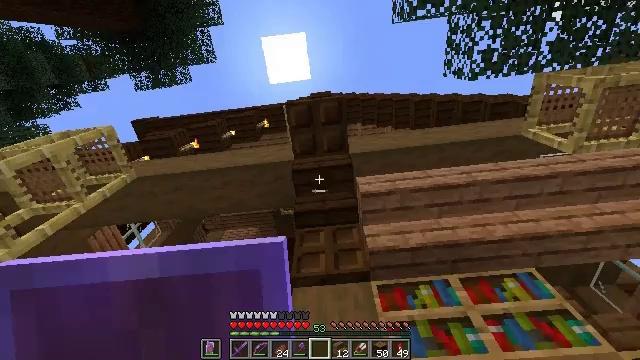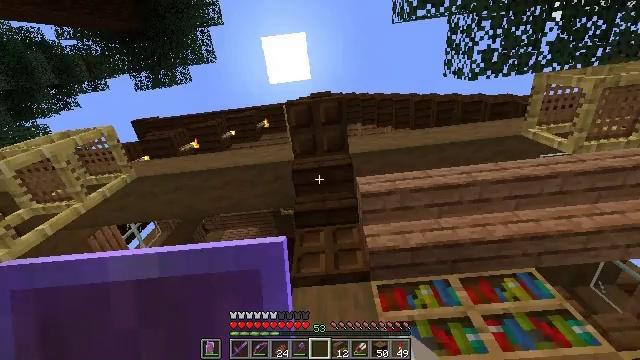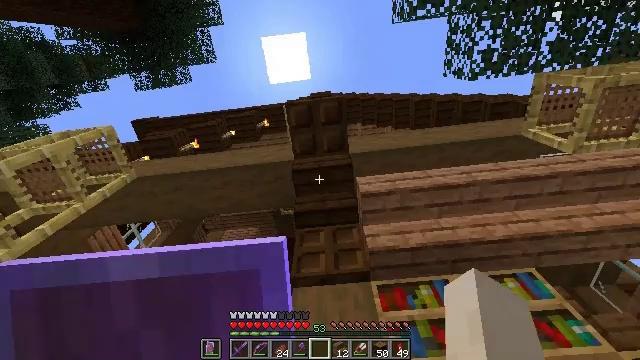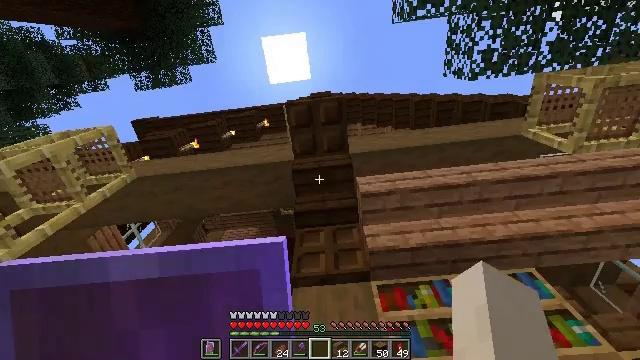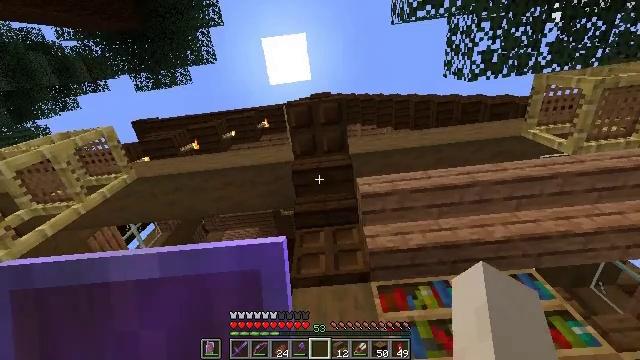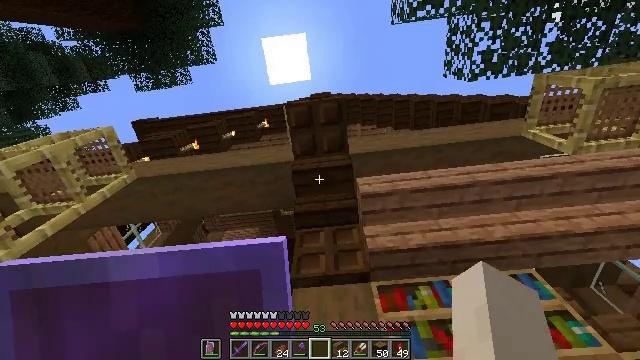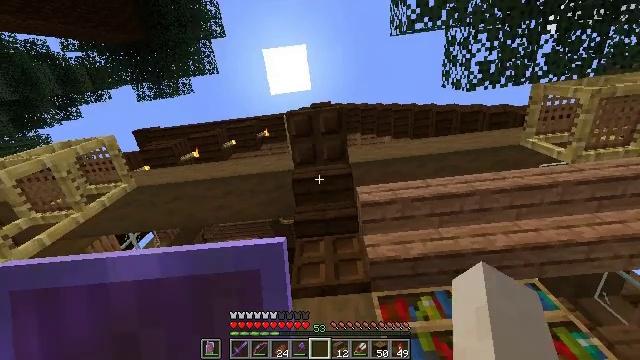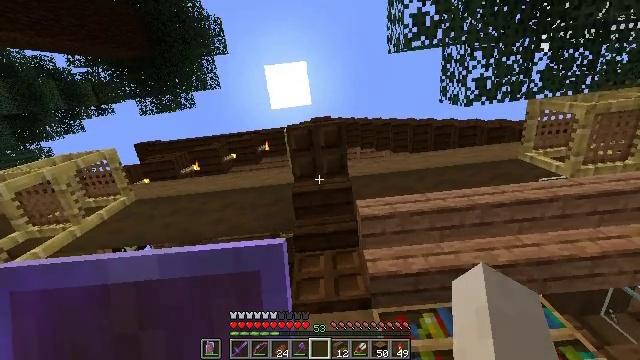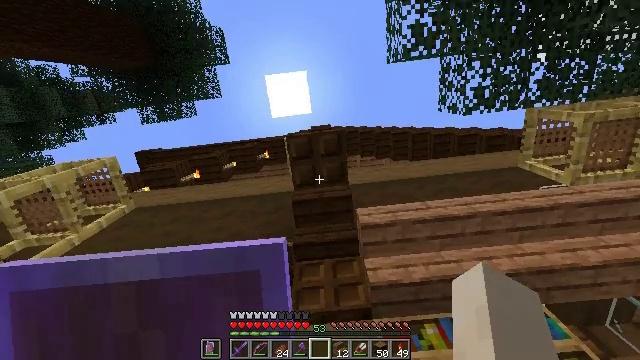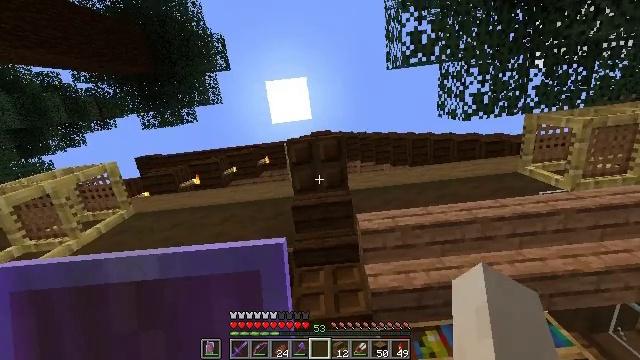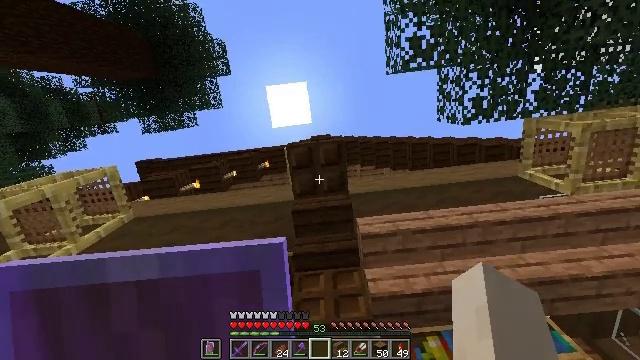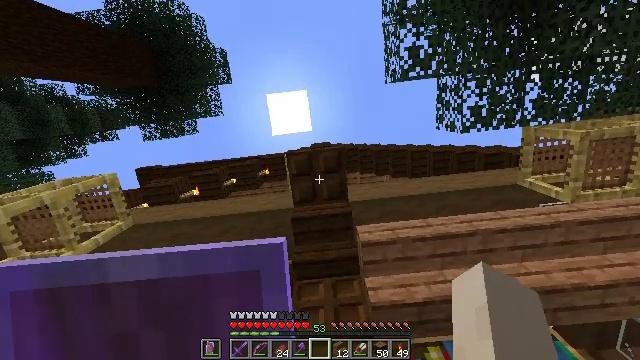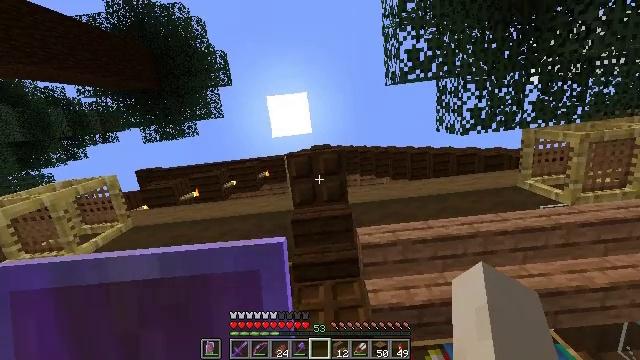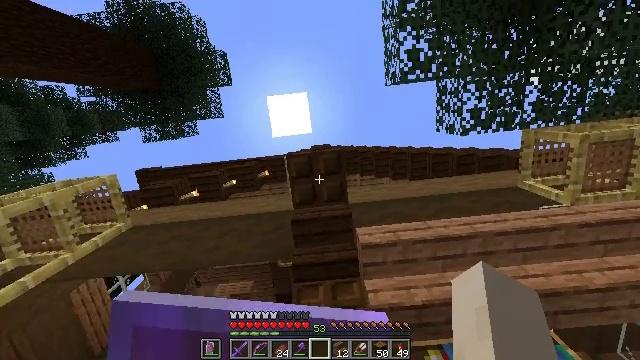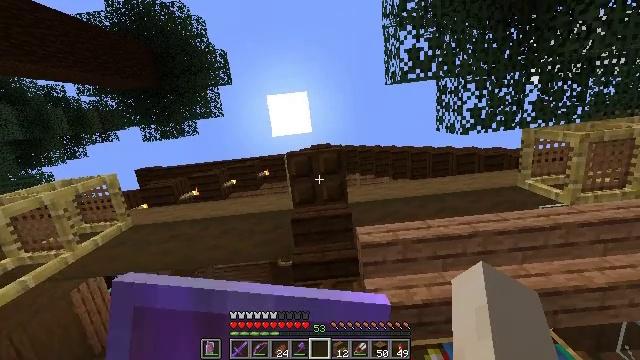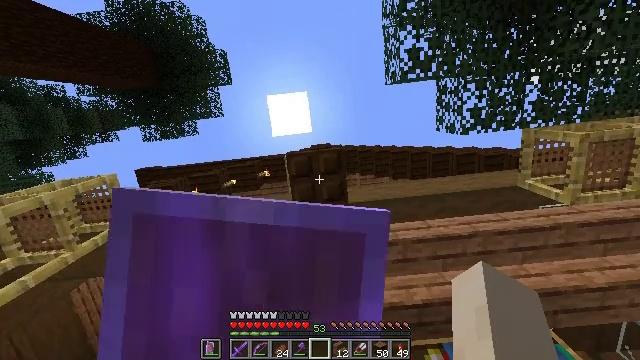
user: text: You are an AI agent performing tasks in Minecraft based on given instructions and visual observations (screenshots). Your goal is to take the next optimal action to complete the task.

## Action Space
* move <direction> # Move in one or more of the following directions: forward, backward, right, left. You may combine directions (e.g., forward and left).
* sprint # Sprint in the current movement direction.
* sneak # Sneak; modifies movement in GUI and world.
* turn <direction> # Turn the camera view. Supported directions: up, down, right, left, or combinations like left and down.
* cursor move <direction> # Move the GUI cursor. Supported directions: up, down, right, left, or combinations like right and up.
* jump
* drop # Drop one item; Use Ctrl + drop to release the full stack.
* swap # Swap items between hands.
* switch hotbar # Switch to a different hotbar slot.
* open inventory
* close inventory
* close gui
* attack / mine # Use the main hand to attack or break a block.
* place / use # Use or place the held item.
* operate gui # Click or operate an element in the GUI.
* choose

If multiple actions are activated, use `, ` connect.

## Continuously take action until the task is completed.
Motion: motion action
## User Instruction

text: Harvest the spruce log from a tree trunk.
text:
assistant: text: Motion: no_op
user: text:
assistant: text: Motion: no_op
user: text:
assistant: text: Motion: no_op
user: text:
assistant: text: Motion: no_op
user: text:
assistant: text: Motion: no_op
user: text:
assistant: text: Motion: turn up
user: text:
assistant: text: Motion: turn up
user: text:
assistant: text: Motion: turn up
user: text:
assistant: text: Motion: turn up
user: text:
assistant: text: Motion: no_op
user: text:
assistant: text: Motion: turn up
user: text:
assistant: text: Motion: no_op
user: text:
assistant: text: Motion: use / place
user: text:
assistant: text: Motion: use / place
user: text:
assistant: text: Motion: use / place
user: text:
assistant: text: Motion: no_op
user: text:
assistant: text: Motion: no_op
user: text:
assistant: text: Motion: no_op
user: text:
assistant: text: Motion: no_op
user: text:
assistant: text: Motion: no_op
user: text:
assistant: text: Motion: no_op
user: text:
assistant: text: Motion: no_op
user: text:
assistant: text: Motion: no_op
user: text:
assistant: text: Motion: no_op
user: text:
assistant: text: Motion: jump
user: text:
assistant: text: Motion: jump
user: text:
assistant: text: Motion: jump
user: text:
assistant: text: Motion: use / place, jump
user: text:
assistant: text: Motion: use / place, jump
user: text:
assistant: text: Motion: use / place, jump